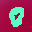
Label: 0